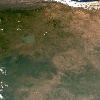
Label: land